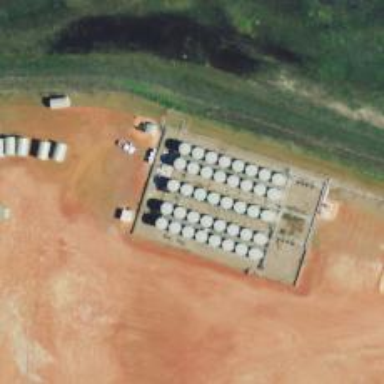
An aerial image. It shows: Storage tank that is man-made.